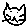
Label: cat